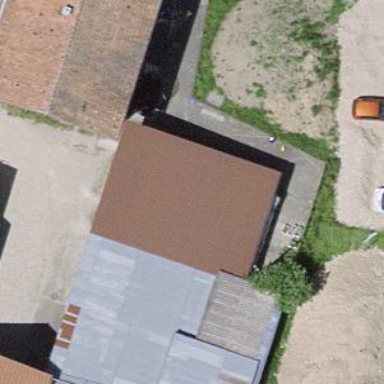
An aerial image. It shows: Barn.